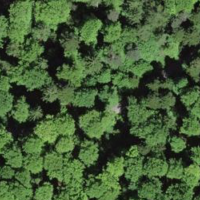
EUNIS habitat code: 41
Species observed at this site:
Daphne laureola
Campanula trachelium